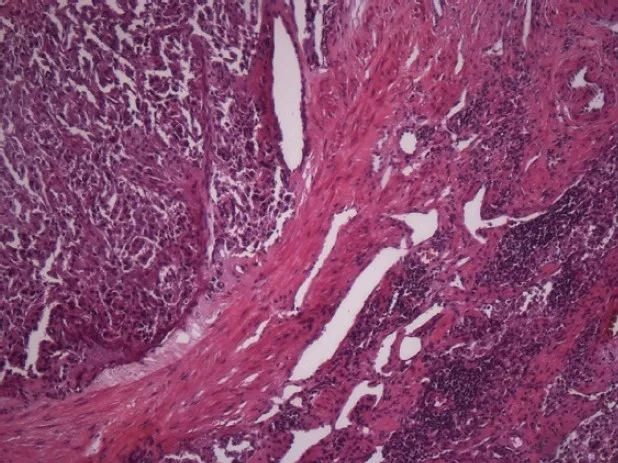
Haematoxylin and eosin. Nodal metastasis. 20x.
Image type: pathology (h&e)